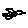
Label: bird